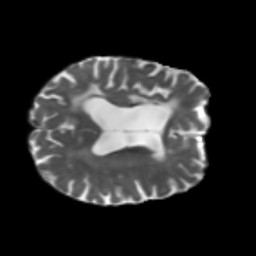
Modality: T2w
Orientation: axial
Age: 63
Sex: female
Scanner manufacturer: siemens
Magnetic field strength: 3 T
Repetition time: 5.47 s
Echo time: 0.0854 s